Interaction volume radius: 10 \u00c5
Interaction volume height: 10 \u00c5
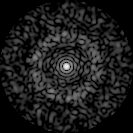
Disorder parameter: 0.8367